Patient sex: F
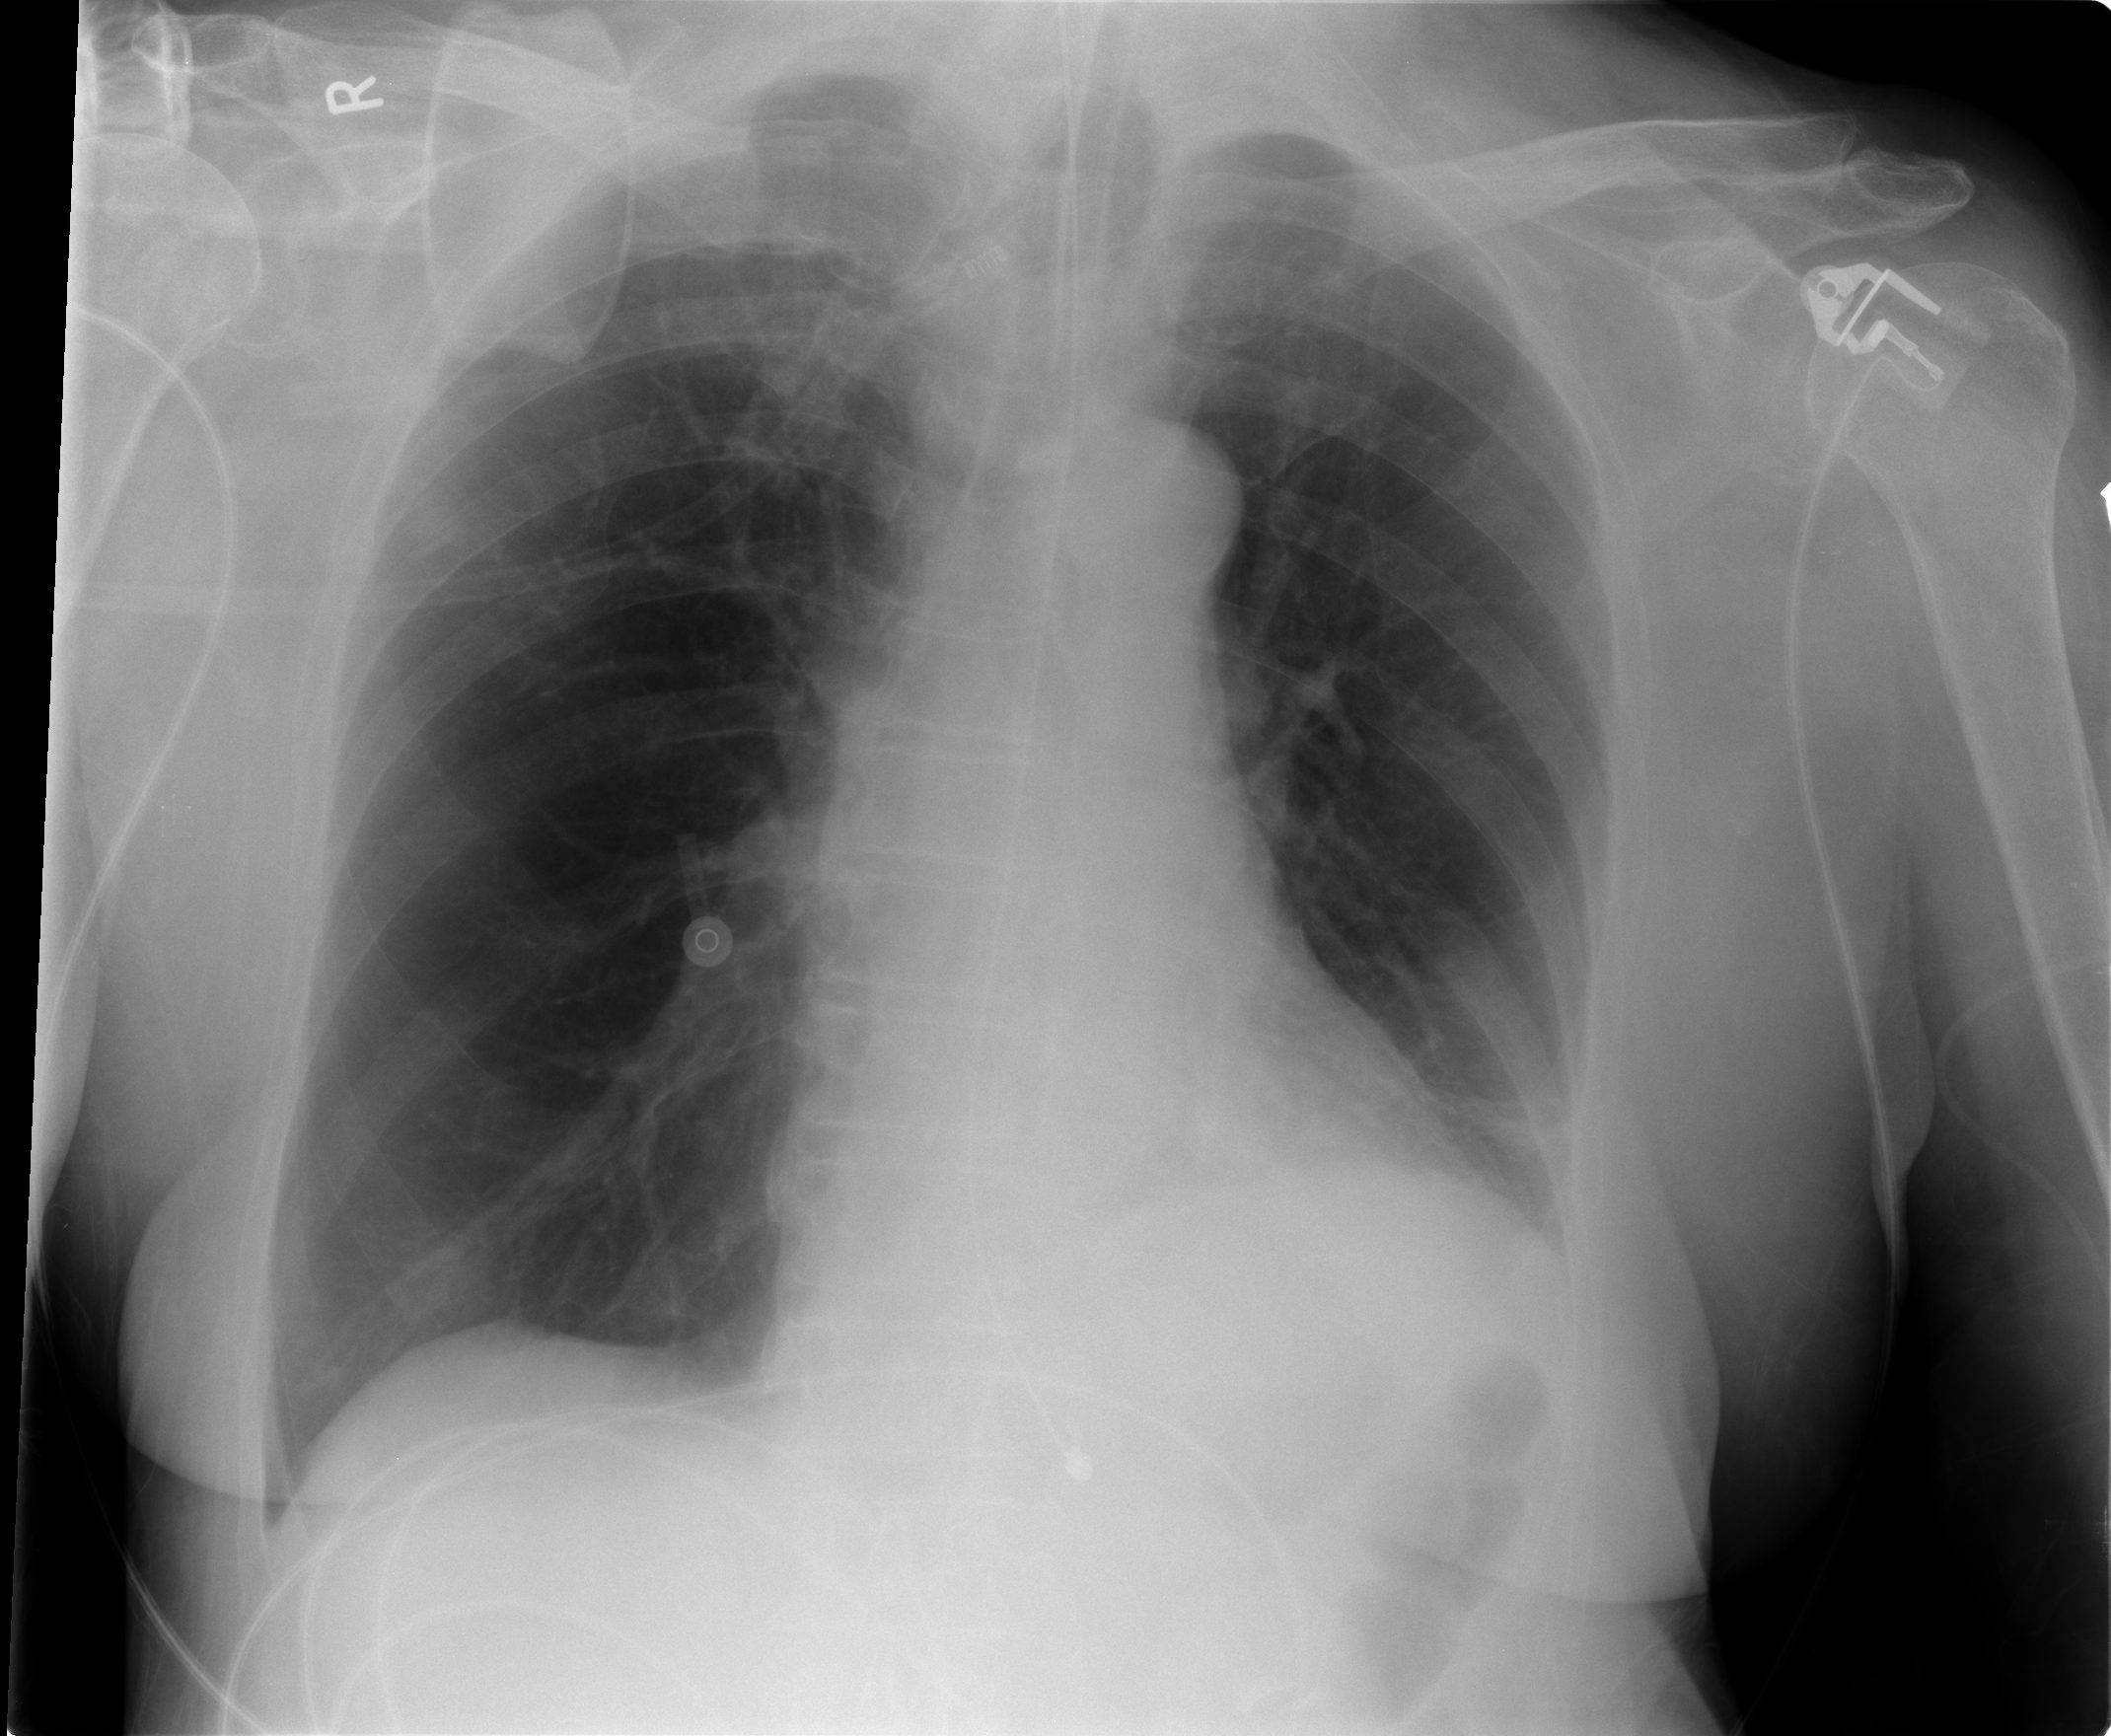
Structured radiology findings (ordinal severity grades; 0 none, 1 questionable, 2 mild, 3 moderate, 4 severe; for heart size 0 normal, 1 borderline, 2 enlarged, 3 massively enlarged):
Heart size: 2
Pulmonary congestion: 0
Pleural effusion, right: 0
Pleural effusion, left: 0
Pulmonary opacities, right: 0
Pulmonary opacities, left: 0
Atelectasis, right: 0
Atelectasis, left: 2